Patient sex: F
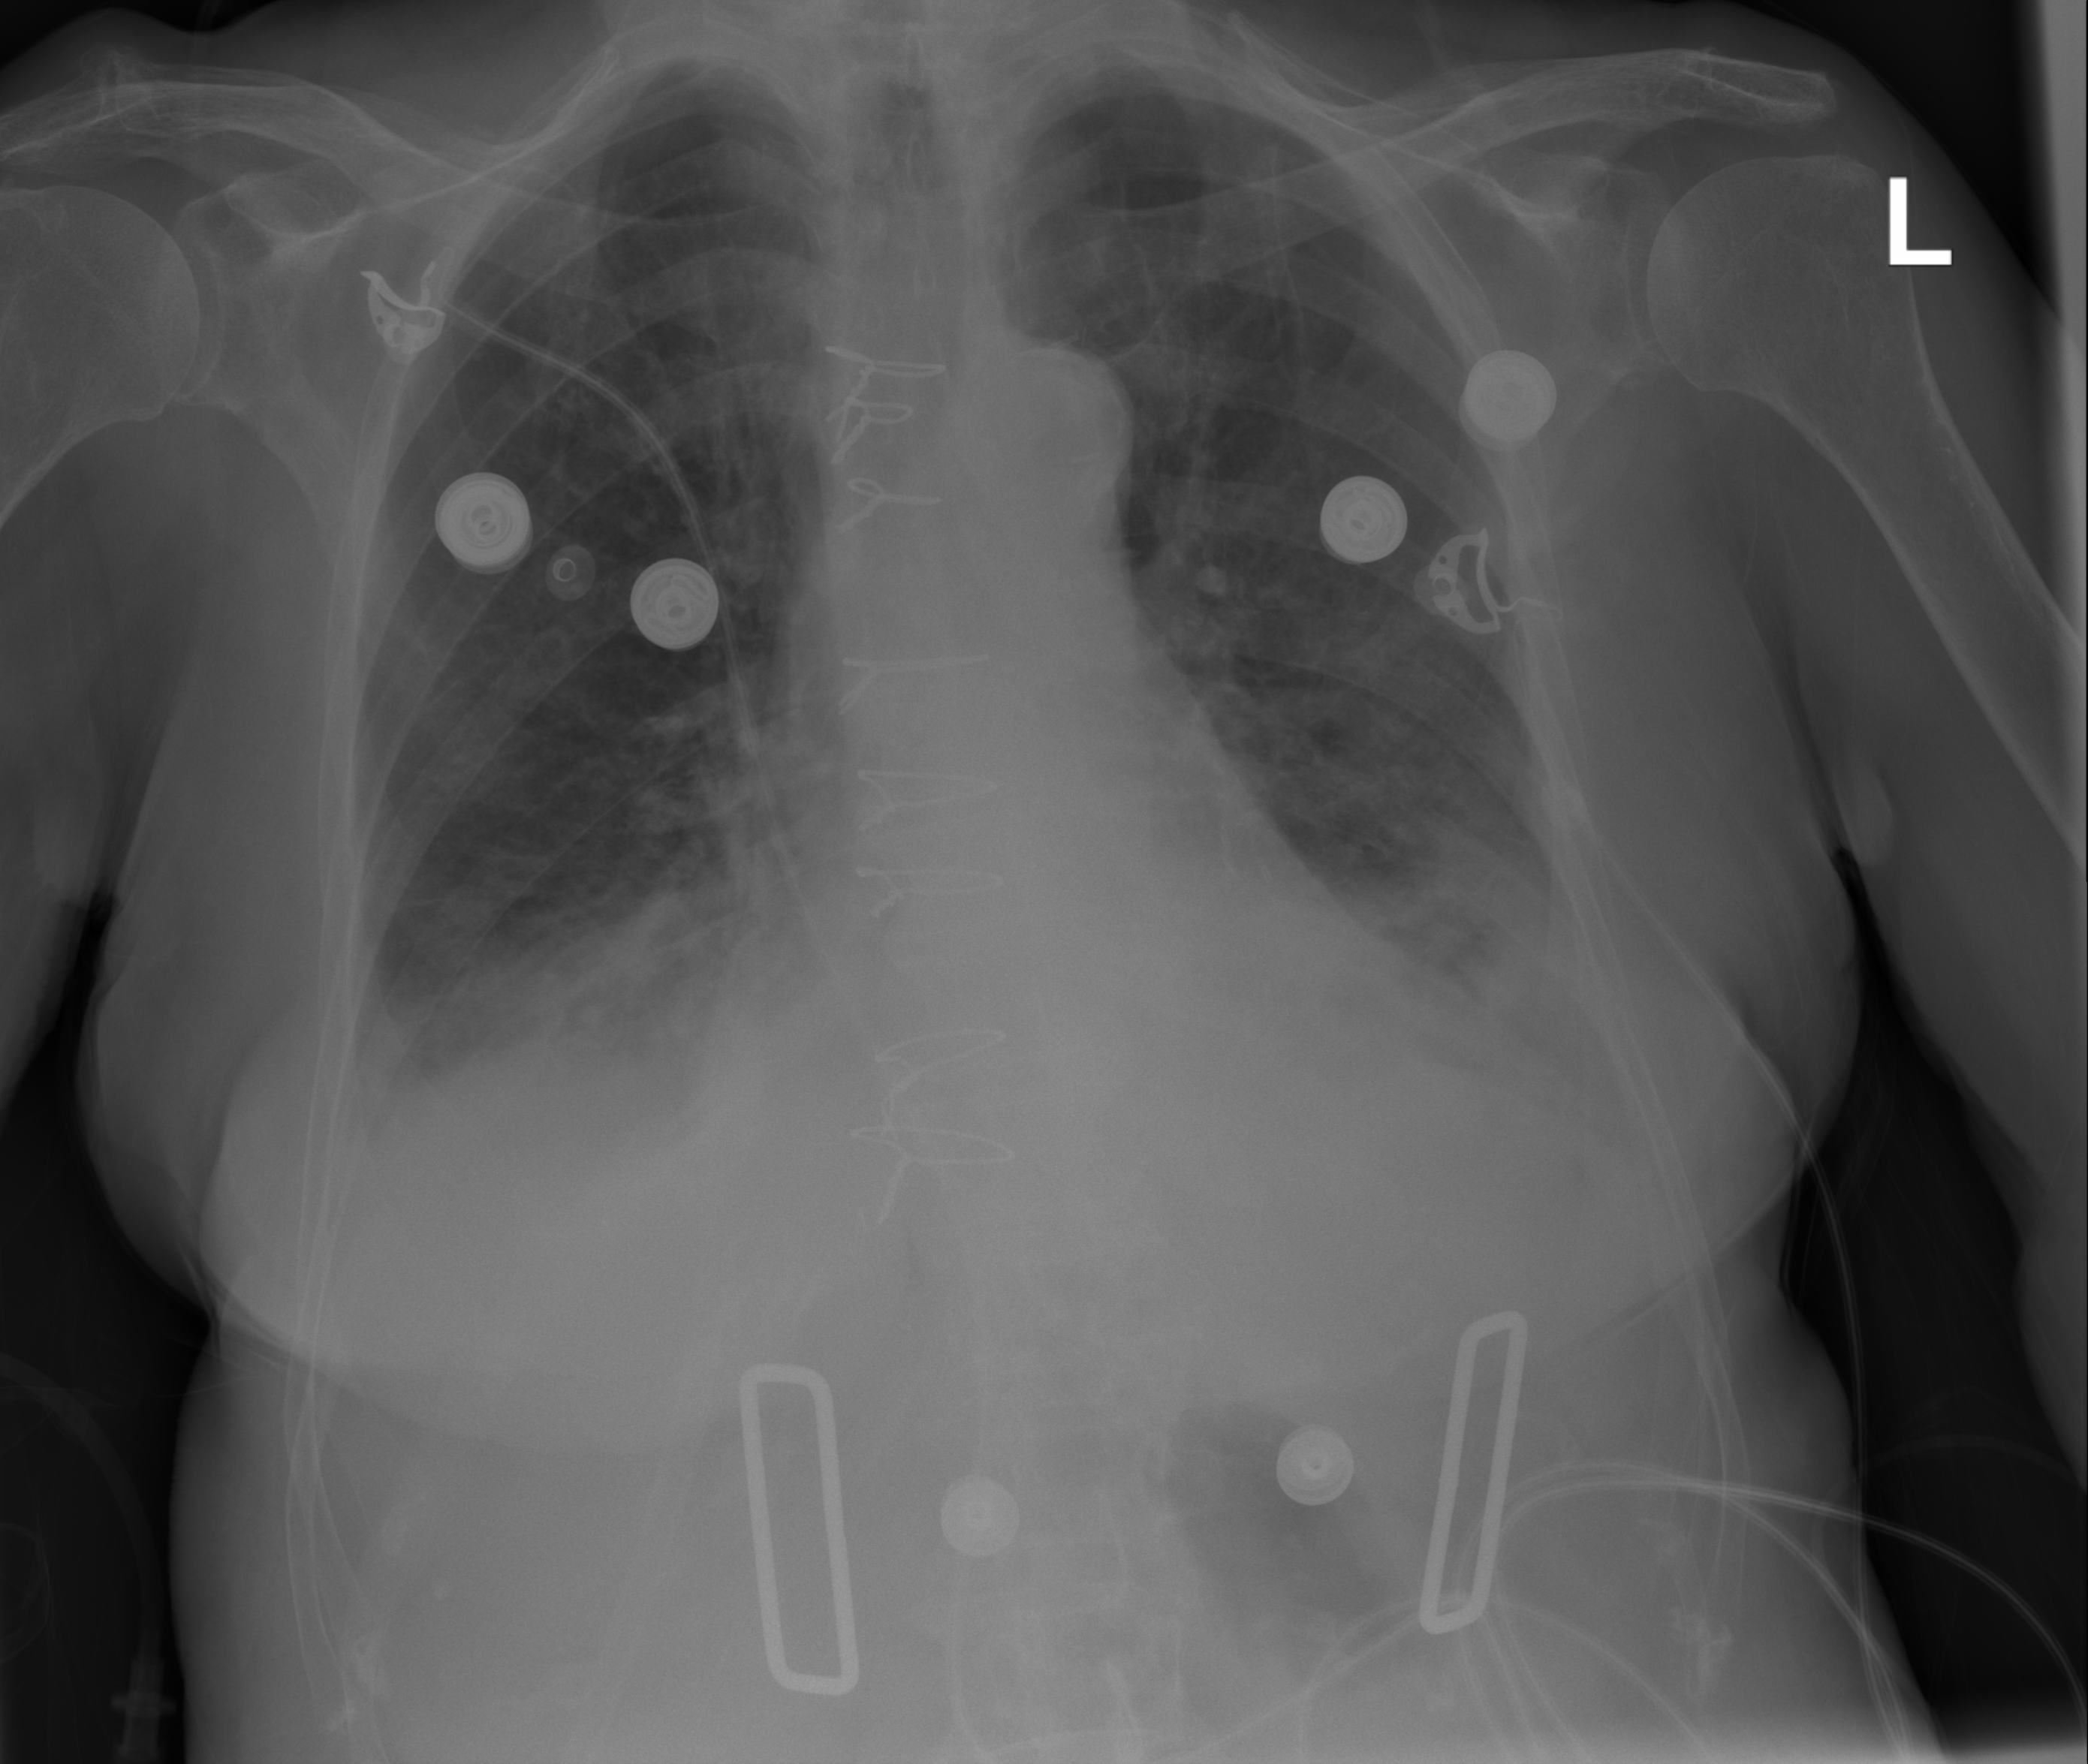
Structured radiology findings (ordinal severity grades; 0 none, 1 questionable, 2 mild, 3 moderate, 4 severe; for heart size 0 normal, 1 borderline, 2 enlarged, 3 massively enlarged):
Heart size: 1
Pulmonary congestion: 0
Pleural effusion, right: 2
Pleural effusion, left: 1
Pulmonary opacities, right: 2
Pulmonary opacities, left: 2
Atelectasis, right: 2
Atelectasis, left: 2